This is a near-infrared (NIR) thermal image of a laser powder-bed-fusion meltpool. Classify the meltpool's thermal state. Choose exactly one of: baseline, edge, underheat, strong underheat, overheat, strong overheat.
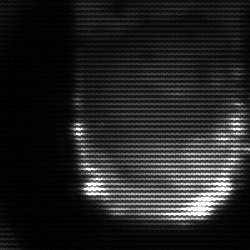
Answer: baseline